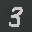
Label: 3